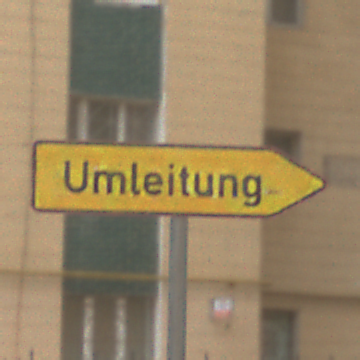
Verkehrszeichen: UmleitungswegweiserRechtsweisend
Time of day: MorningAfternoon
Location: Outdoor (Urban)
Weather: Overcast
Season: NotSpecified
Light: Natural